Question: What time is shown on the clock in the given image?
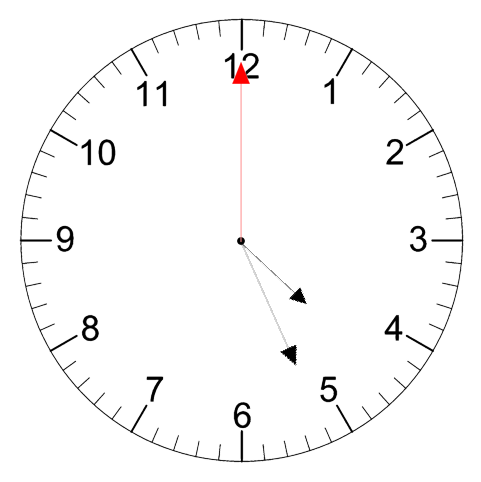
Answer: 04:26:00